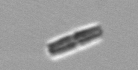
Label: pennate